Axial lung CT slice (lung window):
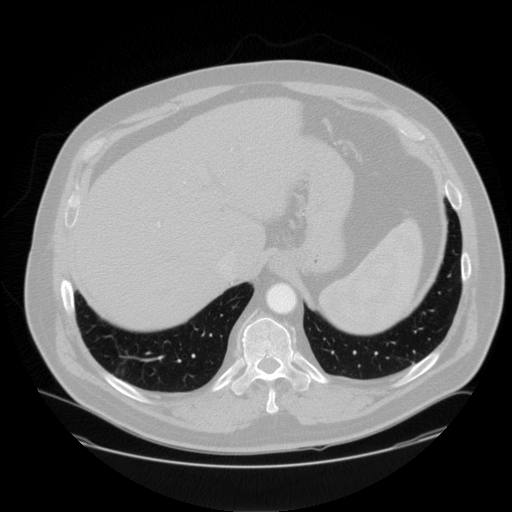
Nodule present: no